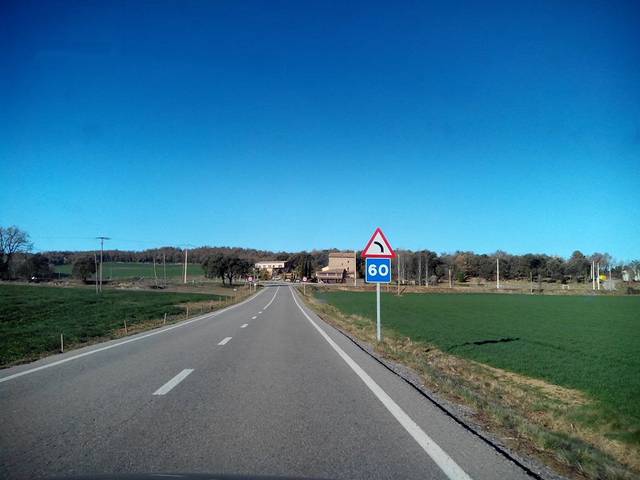
Region: Spain
Coordinates: 42.054, 1.745